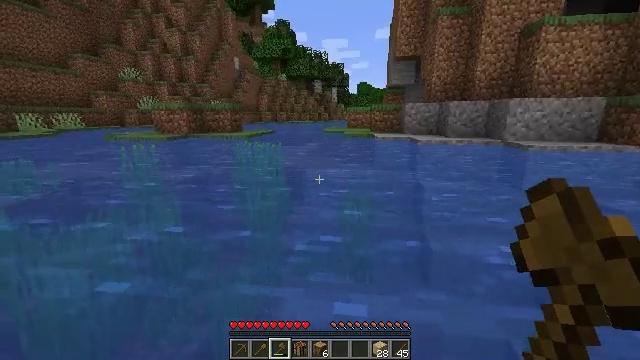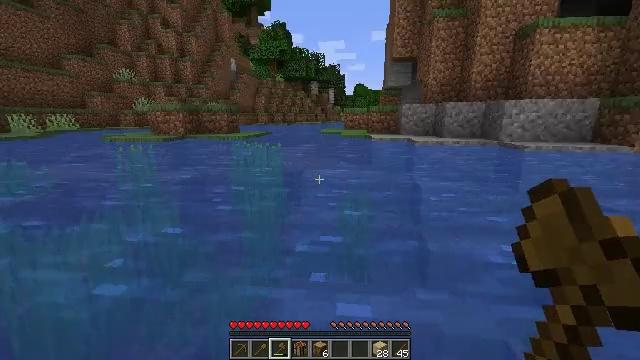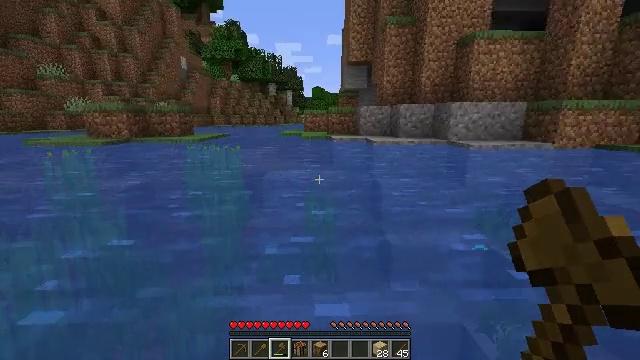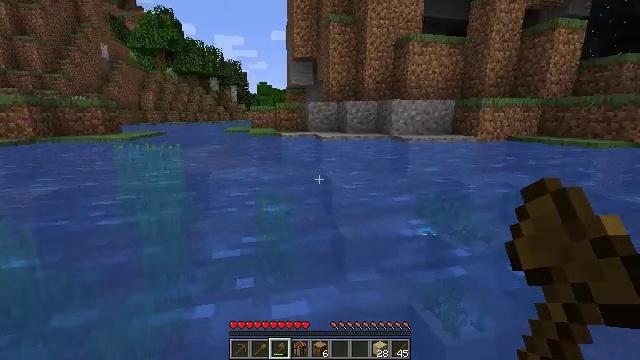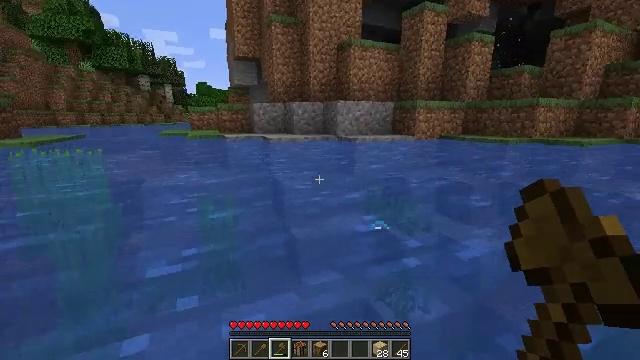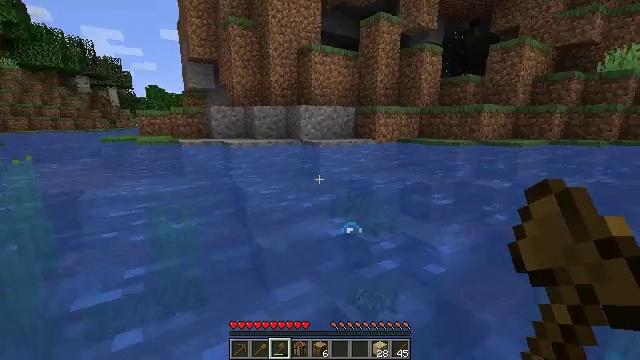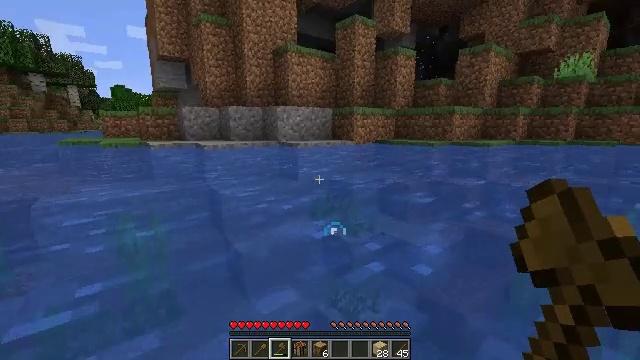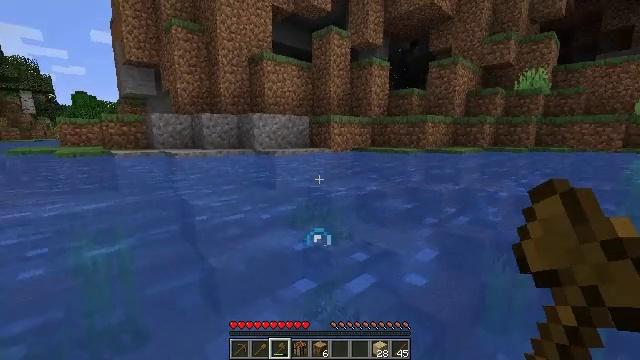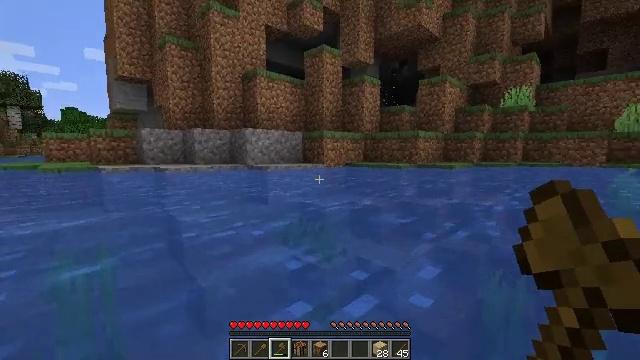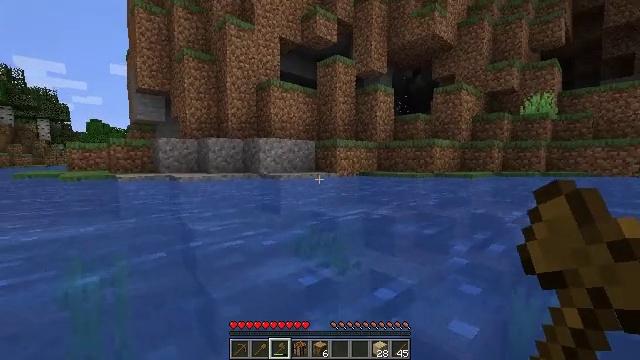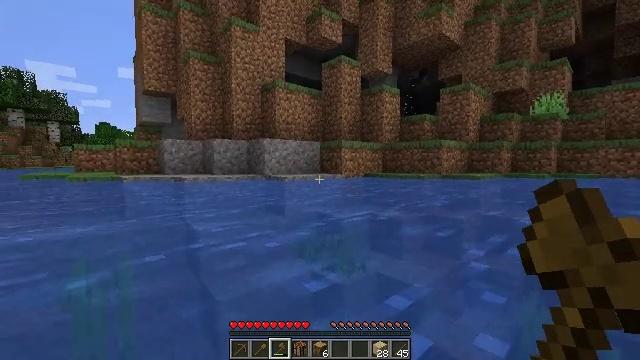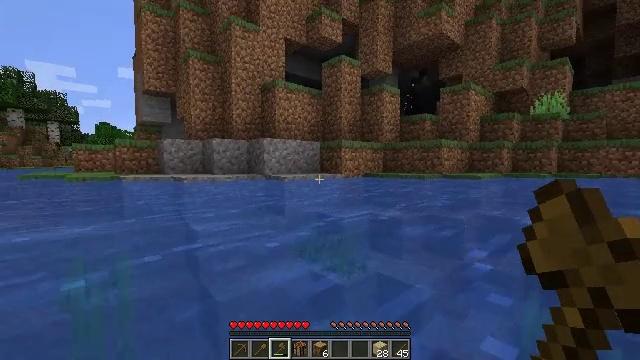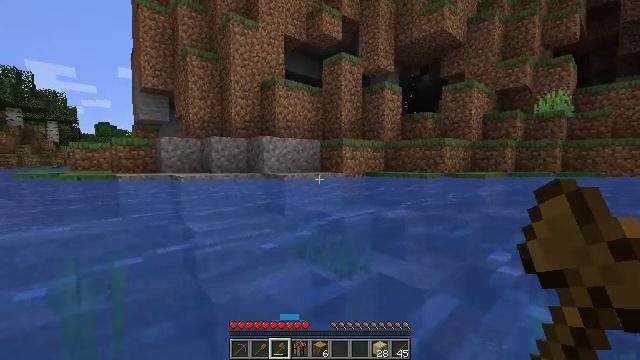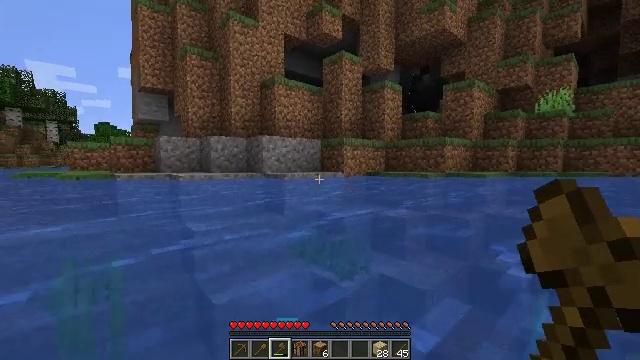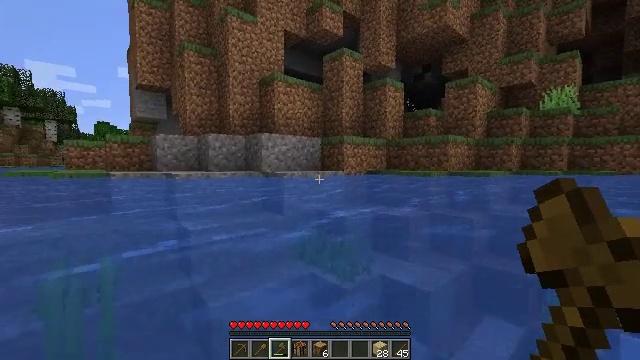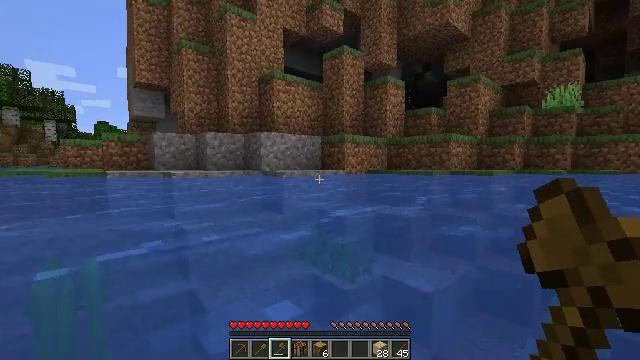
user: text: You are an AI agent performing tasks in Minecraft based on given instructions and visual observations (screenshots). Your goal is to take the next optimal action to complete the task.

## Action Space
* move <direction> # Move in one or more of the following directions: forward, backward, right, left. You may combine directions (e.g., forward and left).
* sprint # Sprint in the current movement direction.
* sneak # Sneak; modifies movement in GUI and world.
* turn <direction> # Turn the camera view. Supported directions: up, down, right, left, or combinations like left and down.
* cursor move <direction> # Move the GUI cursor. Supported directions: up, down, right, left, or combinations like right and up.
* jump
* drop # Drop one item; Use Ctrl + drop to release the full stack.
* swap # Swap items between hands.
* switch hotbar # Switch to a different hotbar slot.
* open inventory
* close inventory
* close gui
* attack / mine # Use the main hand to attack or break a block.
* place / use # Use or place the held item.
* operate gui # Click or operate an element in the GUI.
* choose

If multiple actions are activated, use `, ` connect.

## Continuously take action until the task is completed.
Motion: motion action
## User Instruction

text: Gather grass block for landscaping.
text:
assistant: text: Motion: move forward
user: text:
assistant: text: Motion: move forward, turn right
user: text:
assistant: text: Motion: move forward, turn right
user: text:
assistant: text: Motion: move forward, turn right
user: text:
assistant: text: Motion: move forward, turn right and up
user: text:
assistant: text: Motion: move forward, sprint, turn right
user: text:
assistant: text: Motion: move forward, sprint, turn right and up
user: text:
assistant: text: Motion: move forward, sprint, turn right and up
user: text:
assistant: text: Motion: move forward, sprint, turn left and up
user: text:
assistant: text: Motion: move forward, sprint, turn left
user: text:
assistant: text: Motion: move forward, sprint
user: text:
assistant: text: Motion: move forward, sprint
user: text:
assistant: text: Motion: move forward, sprint
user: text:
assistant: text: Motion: move forward, sprint
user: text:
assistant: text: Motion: move forward, sprint
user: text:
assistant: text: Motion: move forward, sprint
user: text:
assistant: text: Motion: move forward, sprint, jump
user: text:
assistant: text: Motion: move forward, jump
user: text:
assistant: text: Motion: move forward, jump
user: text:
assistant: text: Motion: move forward, turn down, jump
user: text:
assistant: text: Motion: move forward, jump
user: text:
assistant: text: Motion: move forward, jump
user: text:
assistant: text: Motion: move forward
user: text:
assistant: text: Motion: move forward
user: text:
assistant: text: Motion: move forward, jump
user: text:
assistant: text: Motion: move forward, jump
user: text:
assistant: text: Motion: move forward, turn right
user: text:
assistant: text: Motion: move forward
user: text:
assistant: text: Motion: move forward, turn right
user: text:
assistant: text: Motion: move forward, turn right and down